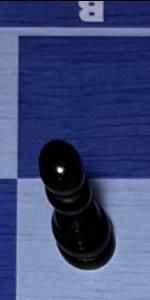
Label: Pawn_Black